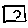
Label: square